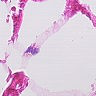
Metastatic tissue present: no